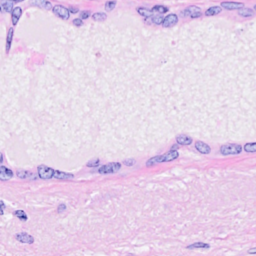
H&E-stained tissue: Breast